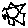
Label: sun